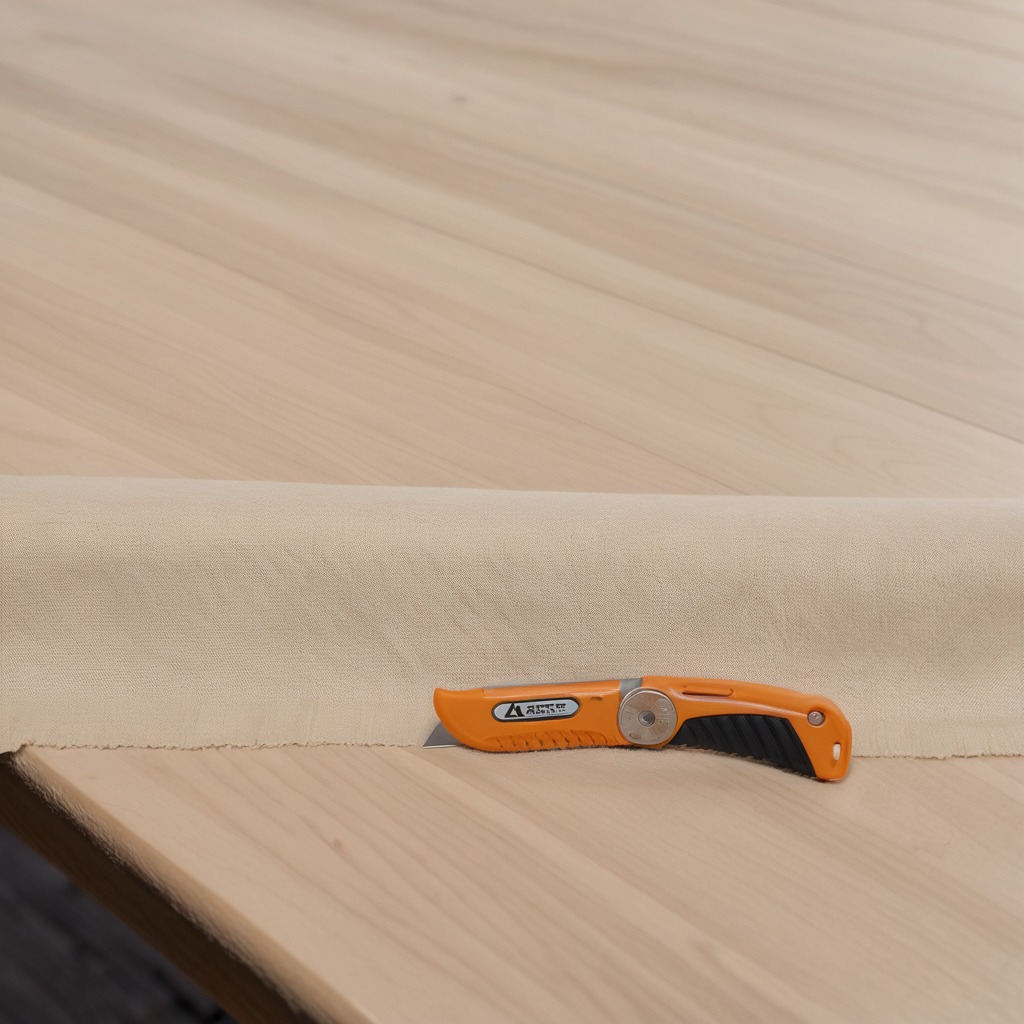
A utility knife lies on the wooden table.